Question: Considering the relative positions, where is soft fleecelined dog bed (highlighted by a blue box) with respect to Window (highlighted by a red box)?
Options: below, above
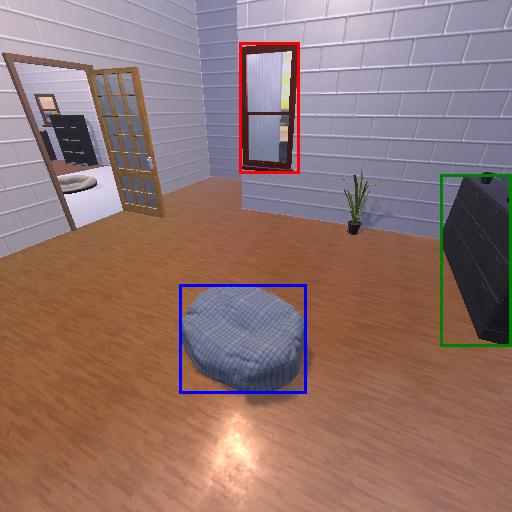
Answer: below